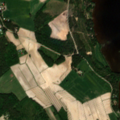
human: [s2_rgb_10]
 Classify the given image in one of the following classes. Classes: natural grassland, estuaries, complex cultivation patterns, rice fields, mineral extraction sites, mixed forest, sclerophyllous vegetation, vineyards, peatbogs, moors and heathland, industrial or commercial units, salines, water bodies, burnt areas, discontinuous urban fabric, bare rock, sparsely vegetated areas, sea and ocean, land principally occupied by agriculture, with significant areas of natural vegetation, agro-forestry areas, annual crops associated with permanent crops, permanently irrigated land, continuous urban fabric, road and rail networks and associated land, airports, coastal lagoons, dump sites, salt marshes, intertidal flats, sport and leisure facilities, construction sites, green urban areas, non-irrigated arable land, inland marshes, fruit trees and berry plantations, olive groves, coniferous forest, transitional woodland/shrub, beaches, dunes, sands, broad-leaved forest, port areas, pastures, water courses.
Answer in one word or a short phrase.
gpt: non-irrigated arable land, land principally occupied by agriculture, with significant areas of natural vegetation, coniferous forest, mixed forest, water bodies